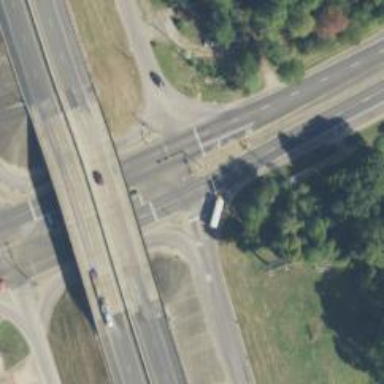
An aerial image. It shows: Trunk link highway.